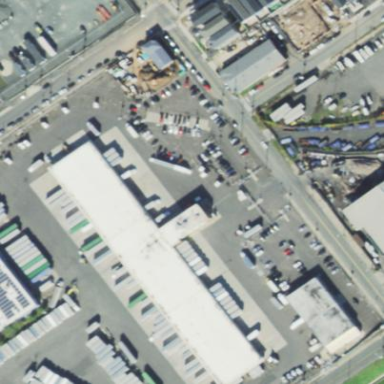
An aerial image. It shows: Warehouse.